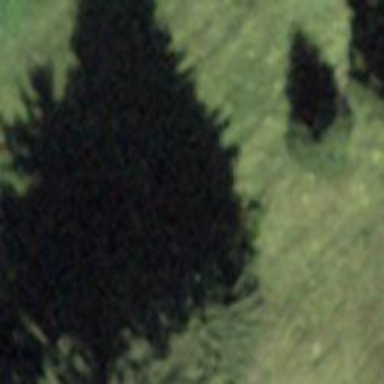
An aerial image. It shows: Row of trees in natural setting.